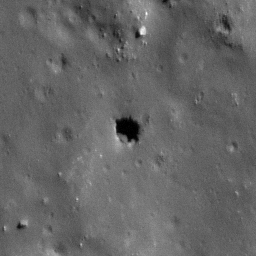
Pit: Wood T 1b
Host crater: Wood T
Host type: impact_melt
Lunar coordinates: latitude 43.886, longitude 235.761